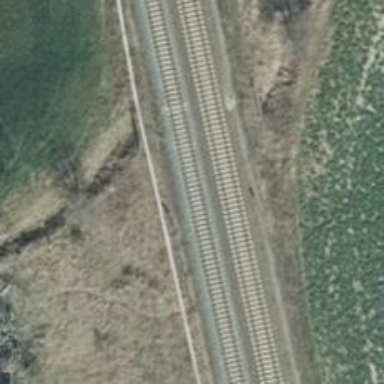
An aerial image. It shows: Railway signal.